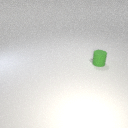
small green rubber cylinder